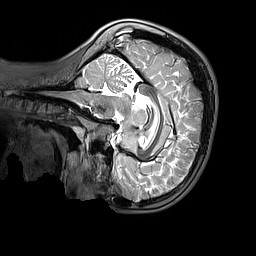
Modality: T2w
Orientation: sagittal
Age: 9
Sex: male
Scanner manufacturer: siemens
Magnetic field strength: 3 T
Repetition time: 3.2 s
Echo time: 0.408 s